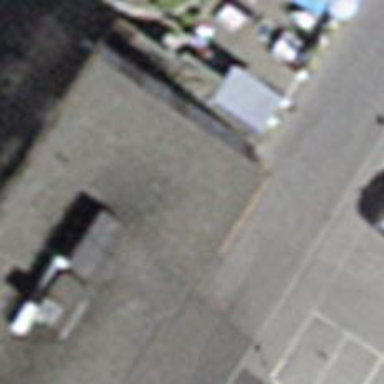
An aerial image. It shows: Restaurant.